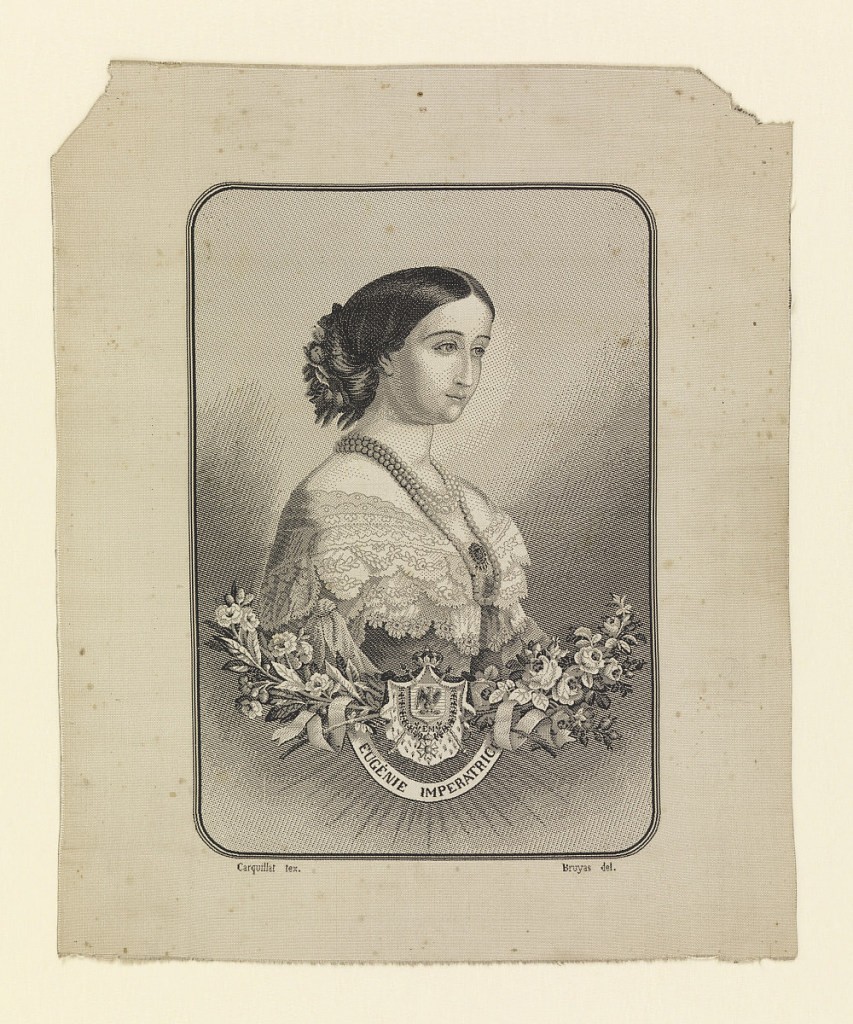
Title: Empress Eugénie
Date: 1850–1900
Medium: silk Technique: predominantly warp-faced plain weave (white) with a continuous supplementary weft (black), variously bound on the front, which on the back outside the picture is bound as plain weave
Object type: Portrait
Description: Black and white jacquard woven portrait of Empress Eugénie of France (1826-1920). Lower half of the portrait is ornamented with sprays of roses, an escutcheon and a ribbon that reads "Eugénie Imperatrice." At the lower left and right are the woven signatures "Carquillat Tex." and "Bruyas del." Woven by Michel-Marie Carquillat (d. 1884) after a portrait by Marc-Laurent Bruyas (1821-1896).